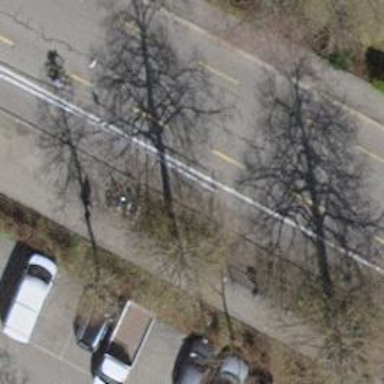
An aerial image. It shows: Avenue lined with trees.